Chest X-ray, AP view. Patient: 41 years old, sex F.
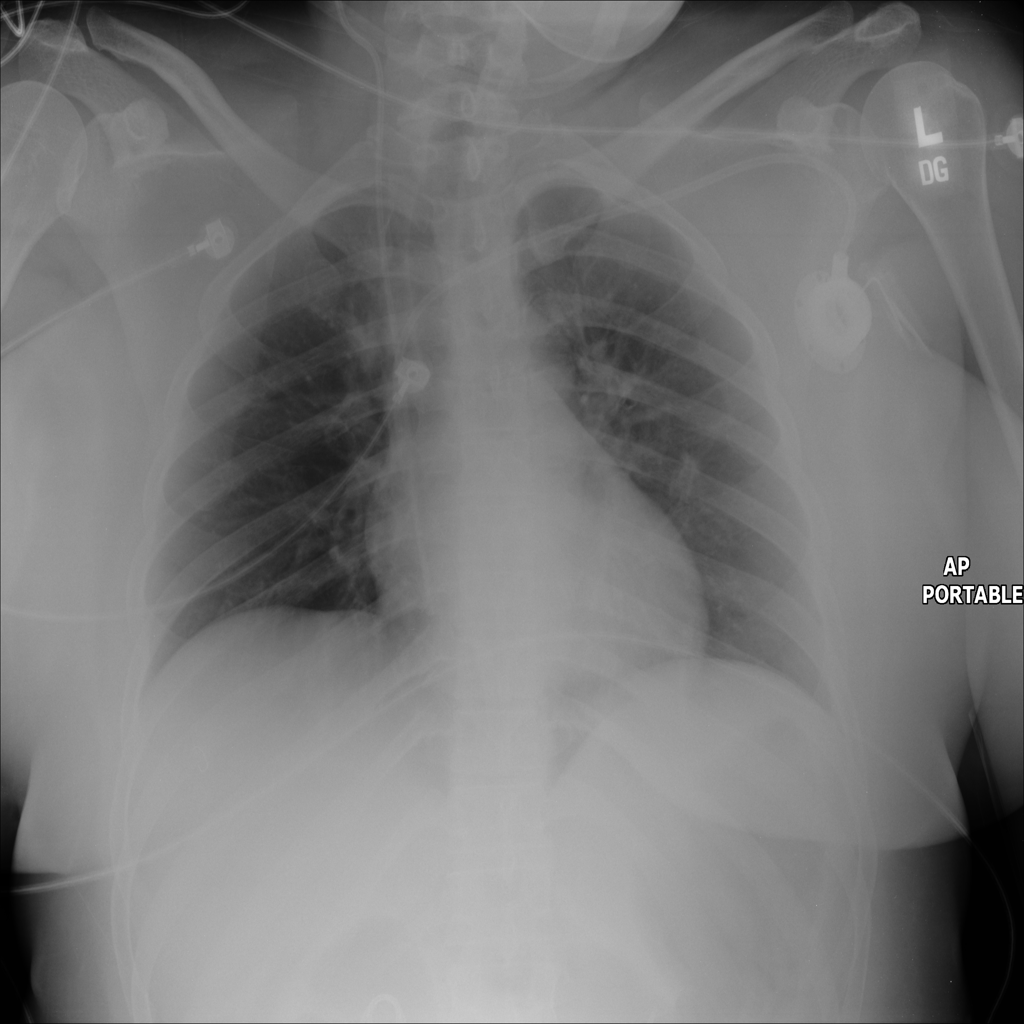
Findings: No Finding